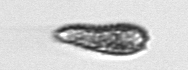
Label: Pseudochattonella_farcimen